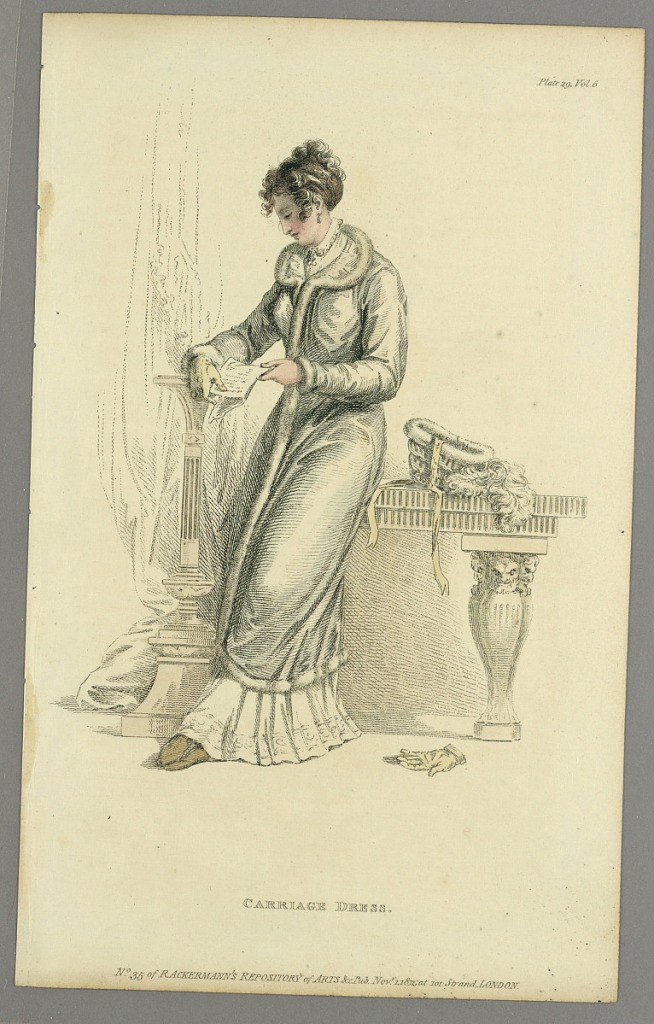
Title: Carriage Dress
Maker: Rudolph Ackermann, English, b. Germany, 1764–1834
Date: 1811
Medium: Engraving, brush and watercolor on paper
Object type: Print
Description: Fashion plate of a woman standing against a table, reading a letter. She wears a pale blue fur-trimmed coat over a white dress. A hat on the table, to the right. Title and publisher's name below.